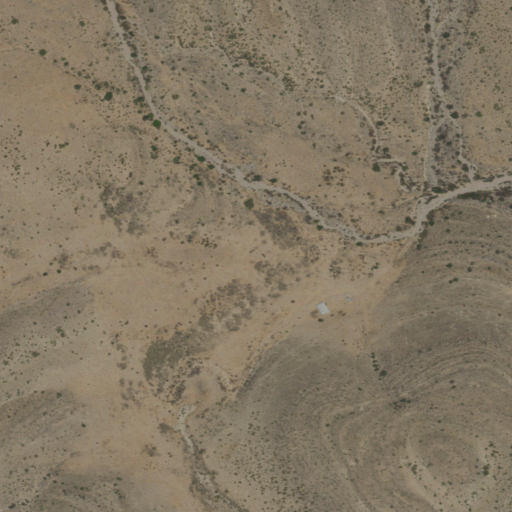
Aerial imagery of plain(s) in New Mexico named Johnson Park containing shrub and open development